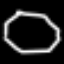
Label: octagon